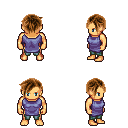
a pixel art fantasy rpg character, male body template, human, tanned skin, chain tabard jacket, teal pants, brown pixie cut hairstyle, four views (front, back, left, right), 2x2 character sprite sheet, small pixel art, hard edges, no anti-aliasing